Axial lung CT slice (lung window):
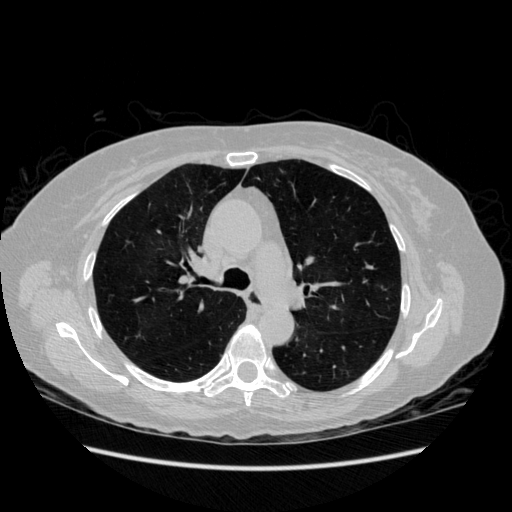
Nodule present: no